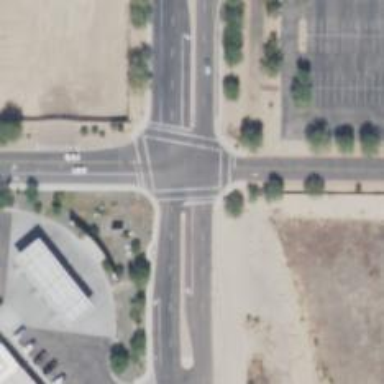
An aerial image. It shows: Marked uncontrolled road crossing.